Field crop: maize
Growth stage: 2
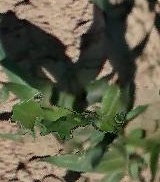
Species: maize